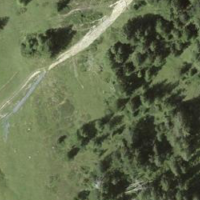
EUNIS habitat code: 23
Species observed at this site:
Platanthera bifolia